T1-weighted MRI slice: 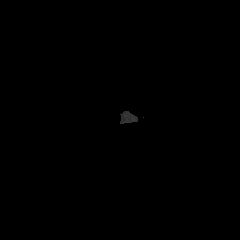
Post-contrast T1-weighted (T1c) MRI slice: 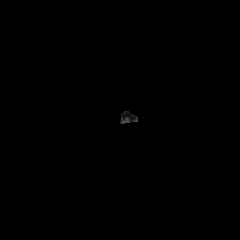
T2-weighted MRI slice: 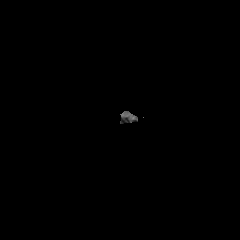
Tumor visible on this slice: no